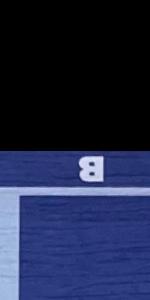
Label: Empty